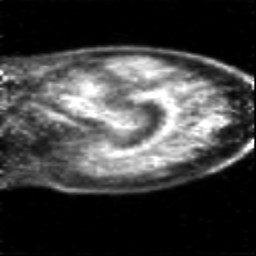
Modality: PET
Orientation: sagittal
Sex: female
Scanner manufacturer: siemens